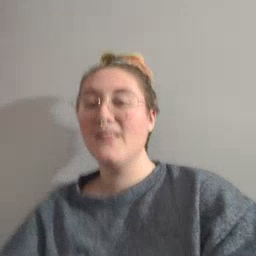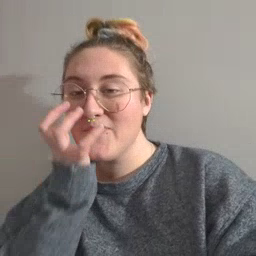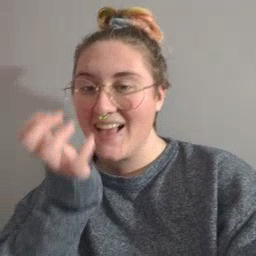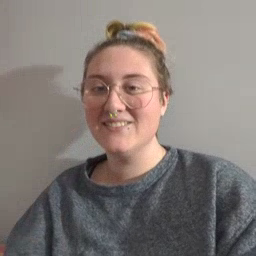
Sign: grass